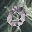
Label: 0